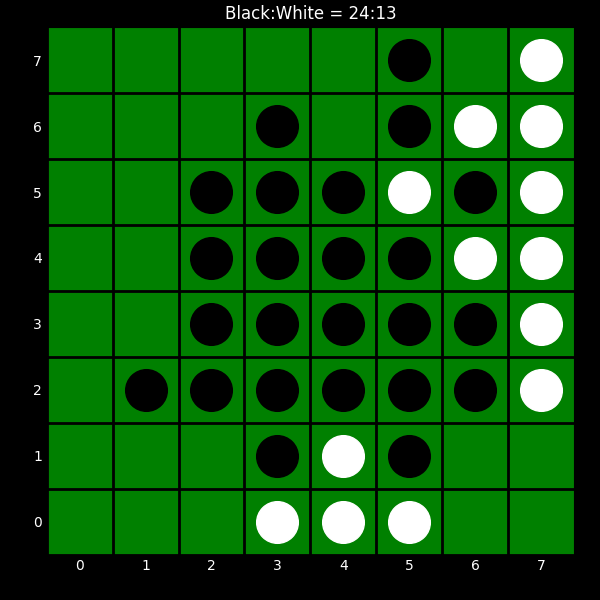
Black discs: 24
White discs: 13